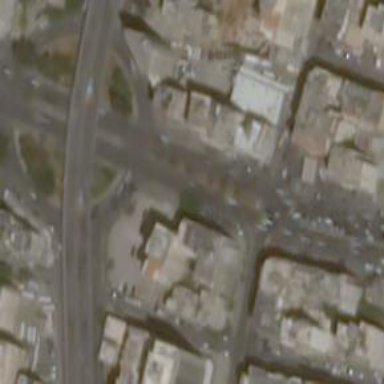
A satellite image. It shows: Crossing on the road.